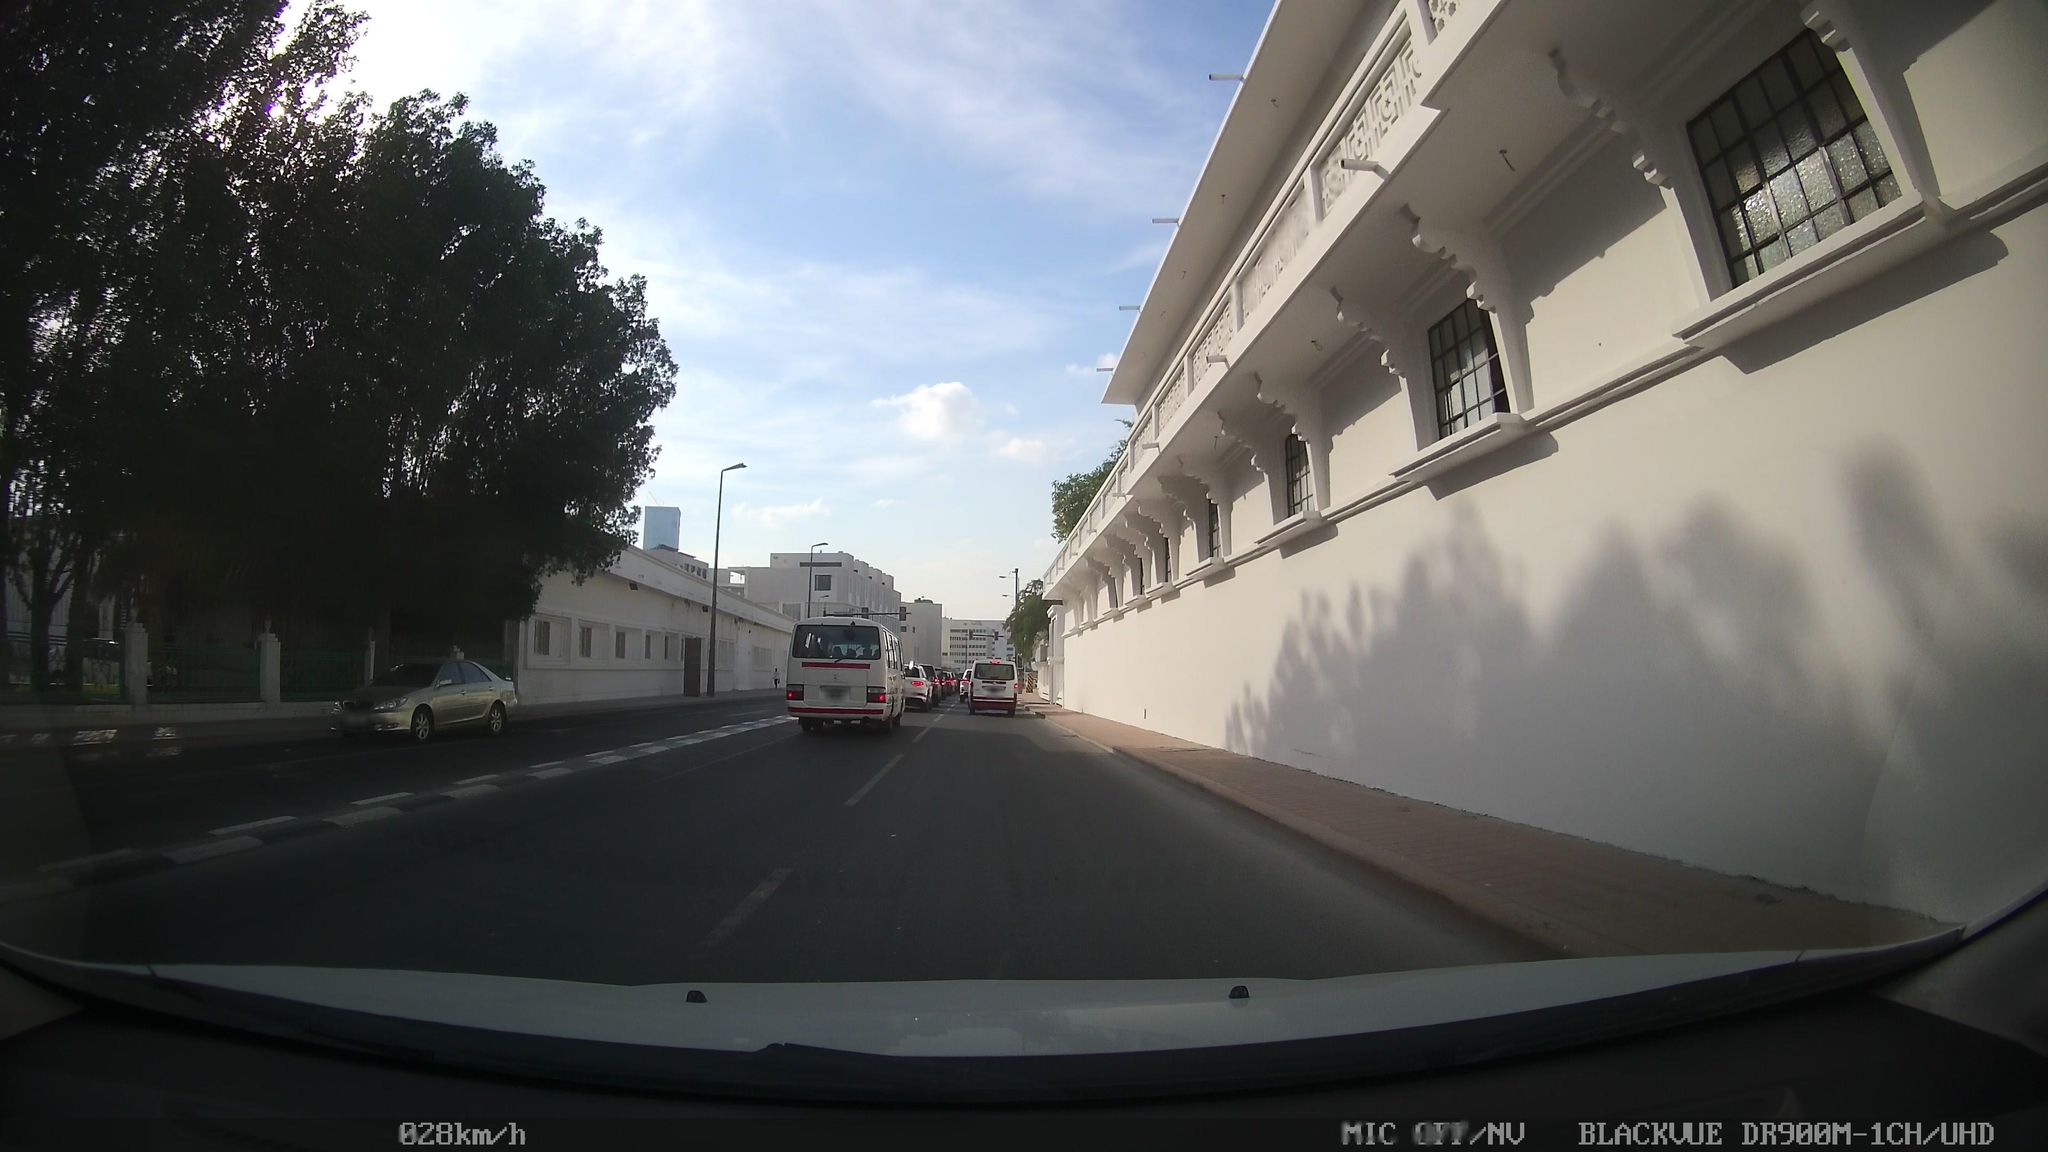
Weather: clear
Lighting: day
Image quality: good
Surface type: driving surface
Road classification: primary
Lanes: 2
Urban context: urban centre
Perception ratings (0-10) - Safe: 4.49, Lively: 6.93, Beautiful: 5.79, Boring: 7.21, Depressing: 4.63, Wealthy: 2.75